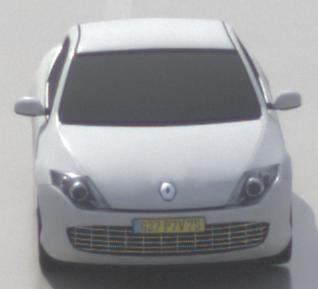
Make: Renault
Model: Laguna Coupé TCe 170
Detailed model: Laguna (III) Coupé
Model produced from: 2010/11
Model produced until: 2011/05
Doors: 2
Color: white
Road condition: wet road
Daytime: morning or afternoon
Contrast: medium contrast